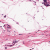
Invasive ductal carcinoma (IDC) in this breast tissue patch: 0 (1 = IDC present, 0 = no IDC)